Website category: university
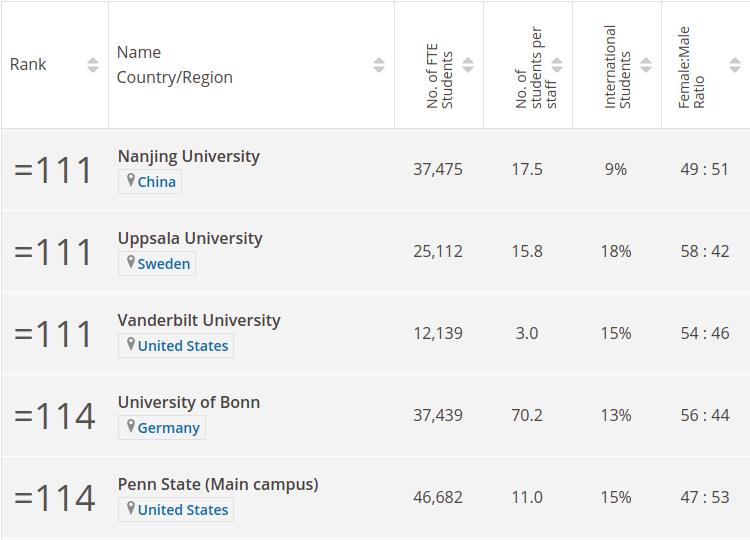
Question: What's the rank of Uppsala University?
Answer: =111

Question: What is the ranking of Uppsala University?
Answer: =111

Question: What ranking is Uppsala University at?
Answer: =111

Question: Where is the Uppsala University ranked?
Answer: =111

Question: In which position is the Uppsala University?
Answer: =111

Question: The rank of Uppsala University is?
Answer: =111

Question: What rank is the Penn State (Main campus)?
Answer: =114

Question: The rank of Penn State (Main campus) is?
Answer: =114

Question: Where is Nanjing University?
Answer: China

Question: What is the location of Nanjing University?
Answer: China

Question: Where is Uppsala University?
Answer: Sweden

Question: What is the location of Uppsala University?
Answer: Sweden

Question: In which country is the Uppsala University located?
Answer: Sweden

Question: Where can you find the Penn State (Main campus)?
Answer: United States

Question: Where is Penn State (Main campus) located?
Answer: United States

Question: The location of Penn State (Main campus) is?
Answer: United States

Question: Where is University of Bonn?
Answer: Germany

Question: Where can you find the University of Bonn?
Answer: Germany

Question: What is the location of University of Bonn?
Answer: Germany

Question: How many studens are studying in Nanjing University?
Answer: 37,475

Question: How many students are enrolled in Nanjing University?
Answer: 37,475

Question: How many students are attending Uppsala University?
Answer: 25,112

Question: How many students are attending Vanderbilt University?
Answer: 12,139

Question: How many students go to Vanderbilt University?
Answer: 12,139

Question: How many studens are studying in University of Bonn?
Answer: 37,439

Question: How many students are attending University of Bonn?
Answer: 37,439

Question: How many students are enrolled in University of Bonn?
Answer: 37,439

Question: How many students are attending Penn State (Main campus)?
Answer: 46,682

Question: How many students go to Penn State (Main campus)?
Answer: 46,682

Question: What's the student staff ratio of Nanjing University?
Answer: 17.5

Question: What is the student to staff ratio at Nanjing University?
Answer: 17.5

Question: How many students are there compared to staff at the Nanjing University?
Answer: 17.5

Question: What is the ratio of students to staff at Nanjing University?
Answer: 17.5

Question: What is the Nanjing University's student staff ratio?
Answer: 17.5

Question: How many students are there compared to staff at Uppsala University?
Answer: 15.8

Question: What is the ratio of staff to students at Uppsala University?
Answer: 15.8

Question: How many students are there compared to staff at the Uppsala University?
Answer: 15.8

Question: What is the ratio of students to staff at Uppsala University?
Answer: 15.8

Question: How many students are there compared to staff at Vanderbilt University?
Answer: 3.0

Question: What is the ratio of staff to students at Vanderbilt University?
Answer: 3.0

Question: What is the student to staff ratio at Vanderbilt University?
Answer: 3.0

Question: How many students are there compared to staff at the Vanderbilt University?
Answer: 3.0

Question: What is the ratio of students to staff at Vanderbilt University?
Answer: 3.0

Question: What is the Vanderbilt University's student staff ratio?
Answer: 3.0

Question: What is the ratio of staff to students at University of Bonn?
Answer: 70.2

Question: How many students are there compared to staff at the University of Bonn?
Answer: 70.2

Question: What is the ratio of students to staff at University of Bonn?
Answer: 70.2

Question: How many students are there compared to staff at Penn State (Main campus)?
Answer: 11.0

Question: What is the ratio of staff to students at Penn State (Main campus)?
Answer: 11.0

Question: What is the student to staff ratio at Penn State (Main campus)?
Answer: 11.0

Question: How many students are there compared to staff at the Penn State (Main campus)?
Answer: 11.0

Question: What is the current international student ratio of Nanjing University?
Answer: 9%

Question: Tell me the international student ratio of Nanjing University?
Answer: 9%

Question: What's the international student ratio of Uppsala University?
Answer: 18%

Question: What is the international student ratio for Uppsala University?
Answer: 18%

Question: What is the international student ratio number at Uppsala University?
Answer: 18%

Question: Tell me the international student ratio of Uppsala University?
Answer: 18%

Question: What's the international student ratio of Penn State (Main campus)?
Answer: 15%

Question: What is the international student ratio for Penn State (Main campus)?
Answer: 15%

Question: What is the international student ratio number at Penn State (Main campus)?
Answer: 15%

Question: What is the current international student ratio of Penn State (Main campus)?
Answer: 15%

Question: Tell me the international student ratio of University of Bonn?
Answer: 13%

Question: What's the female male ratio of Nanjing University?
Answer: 49 : 51

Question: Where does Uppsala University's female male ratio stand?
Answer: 58 : 42